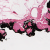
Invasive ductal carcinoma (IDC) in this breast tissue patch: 0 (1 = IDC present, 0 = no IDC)